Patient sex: M
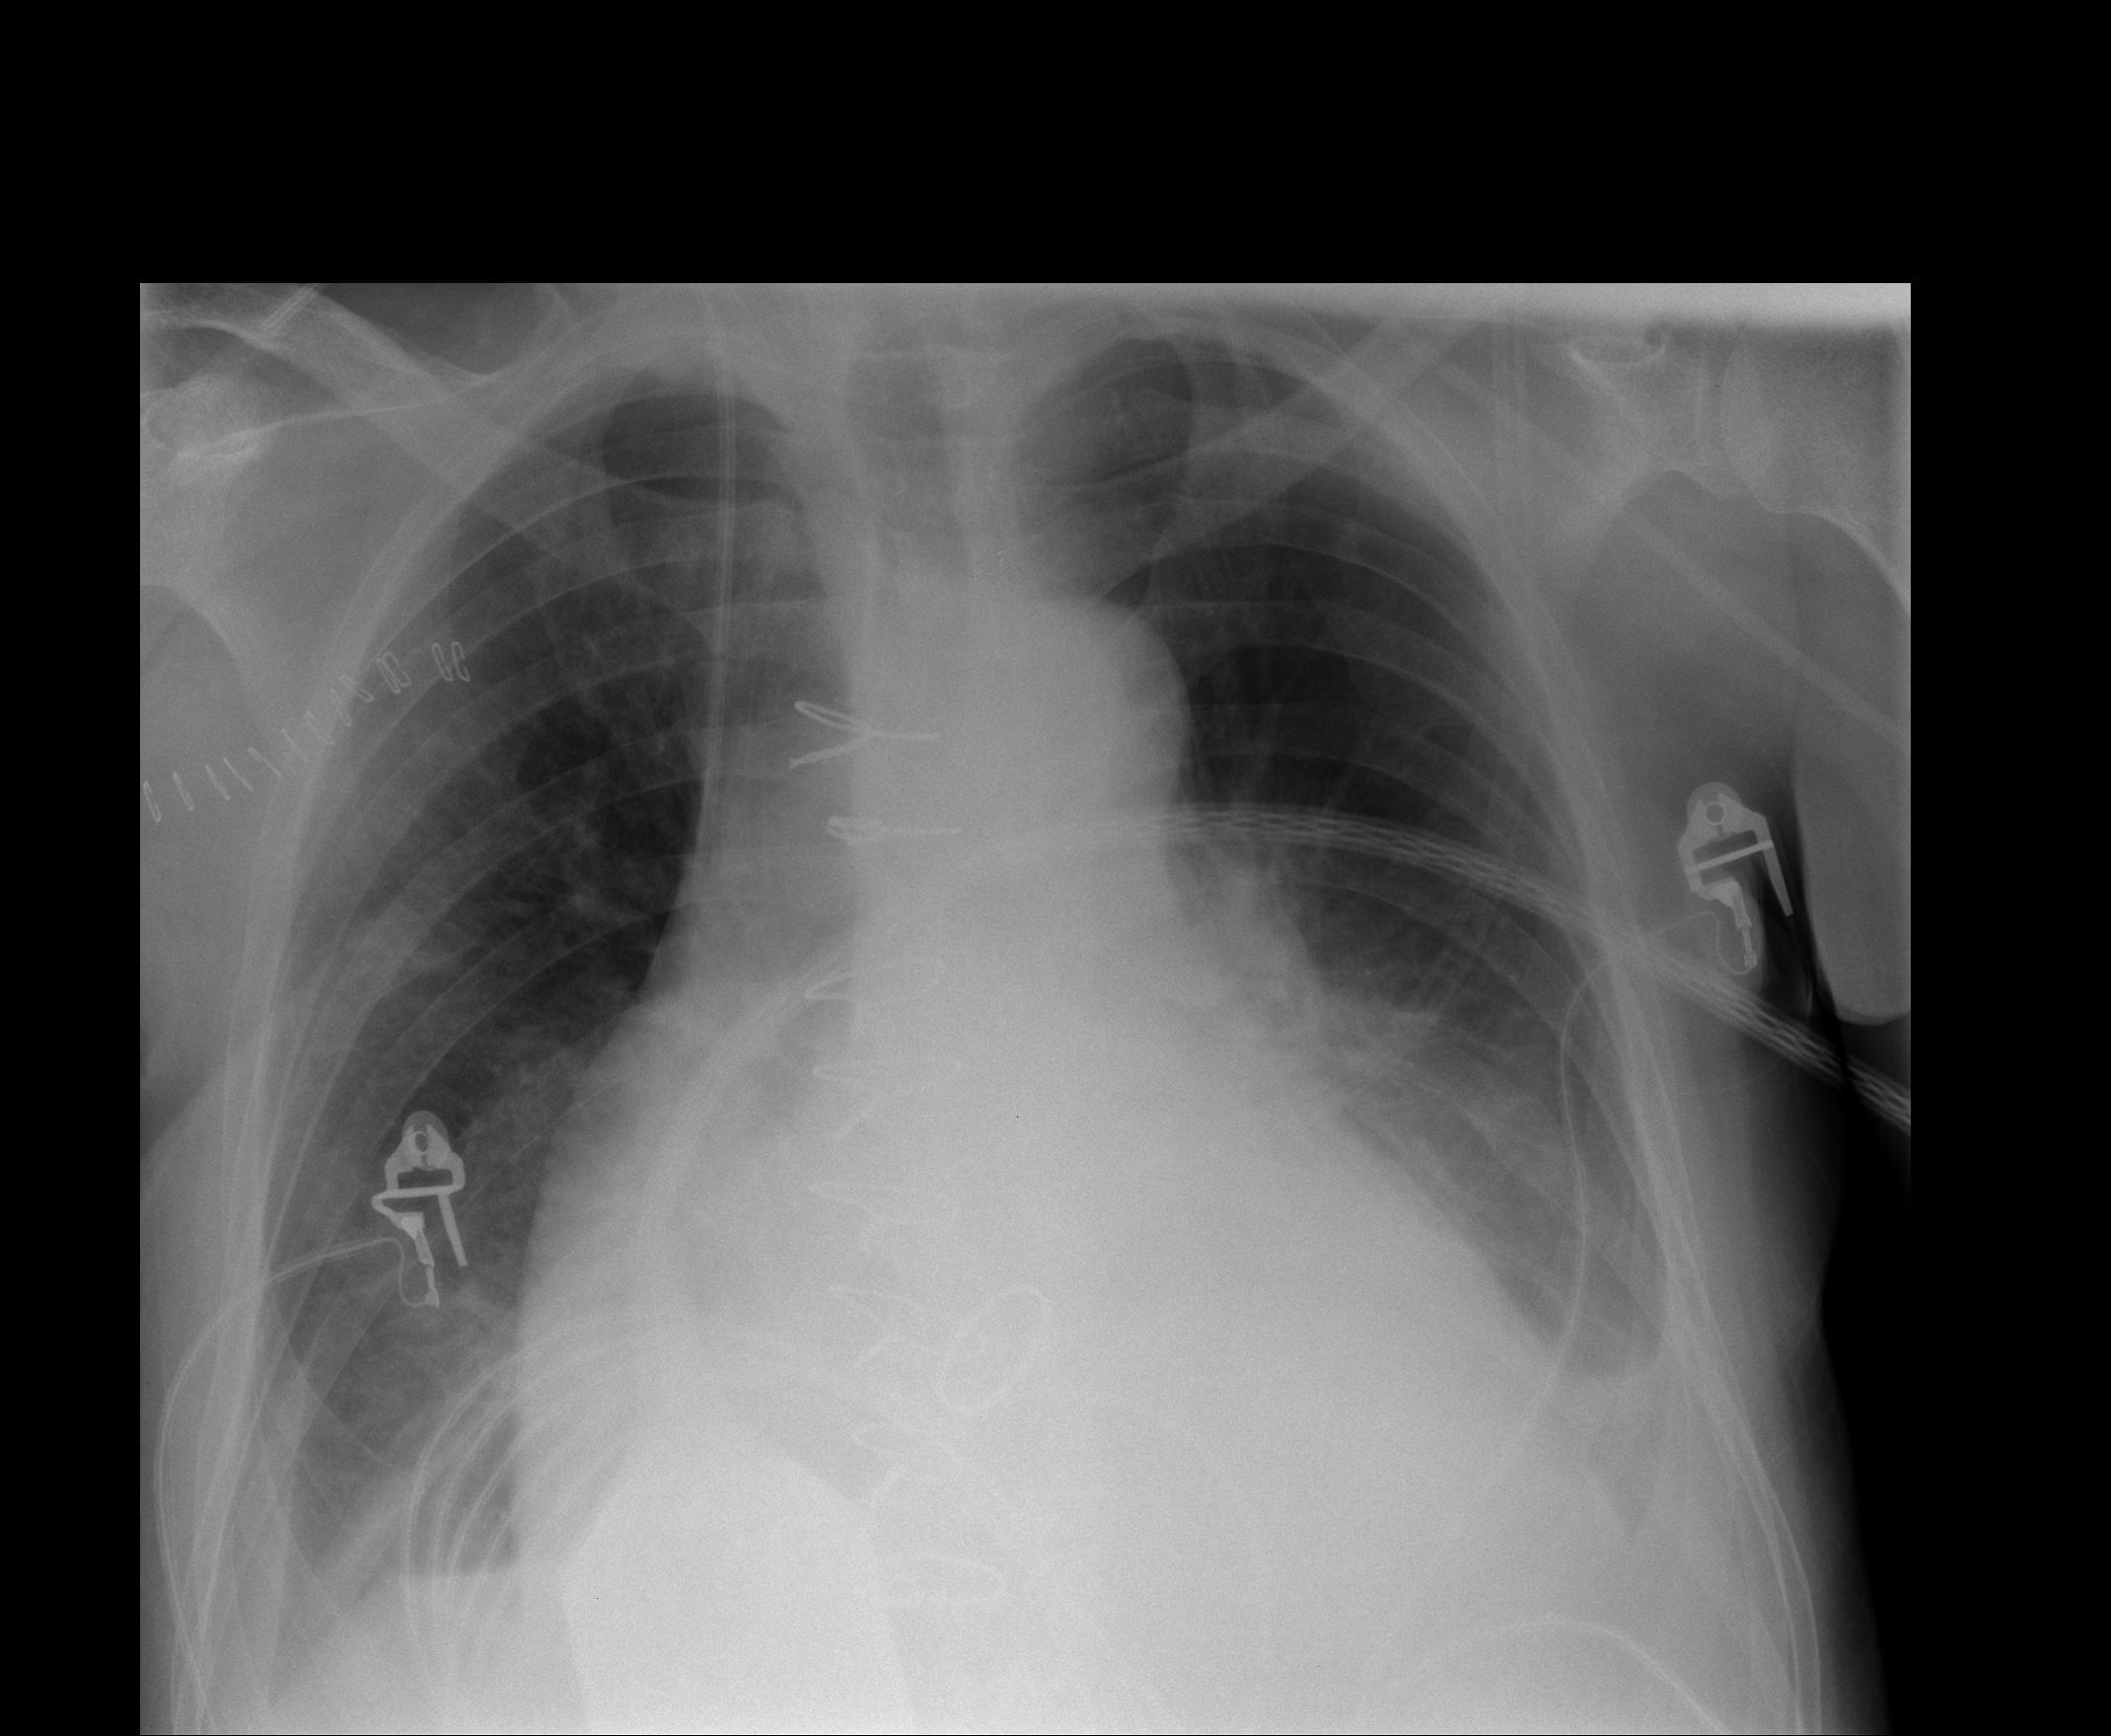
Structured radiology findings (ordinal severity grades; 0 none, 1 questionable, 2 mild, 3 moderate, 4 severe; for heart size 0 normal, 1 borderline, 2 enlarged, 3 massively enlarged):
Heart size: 2
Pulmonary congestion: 2
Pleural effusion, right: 2
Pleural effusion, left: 3
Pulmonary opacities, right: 2
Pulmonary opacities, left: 0
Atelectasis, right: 2
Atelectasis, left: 2